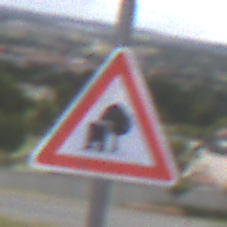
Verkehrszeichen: UnzureichendesLichtraumprofil
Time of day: MorningAfternoon
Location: Outdoor (Suburban)
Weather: PartlyCloudy
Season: NotSpecified
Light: Natural